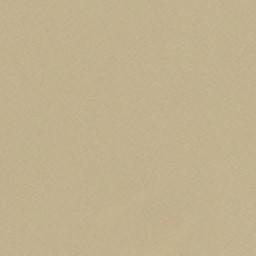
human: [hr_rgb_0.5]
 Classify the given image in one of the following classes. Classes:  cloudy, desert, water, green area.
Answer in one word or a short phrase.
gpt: desert